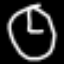
Label: clock